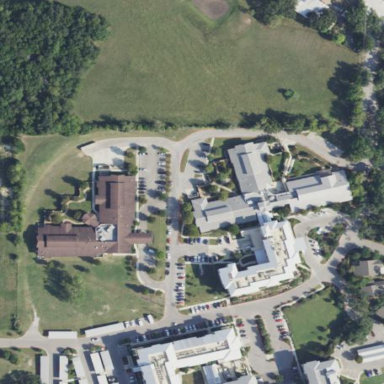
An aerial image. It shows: Nursing home building.